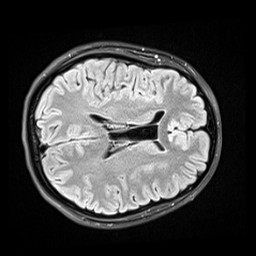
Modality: FLAIR
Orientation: axial
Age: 24
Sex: female
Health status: healthy
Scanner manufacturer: siemens
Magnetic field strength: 3 T
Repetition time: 9 s
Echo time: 0.088 s